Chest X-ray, PA view. Patient: 42 years old, sex M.
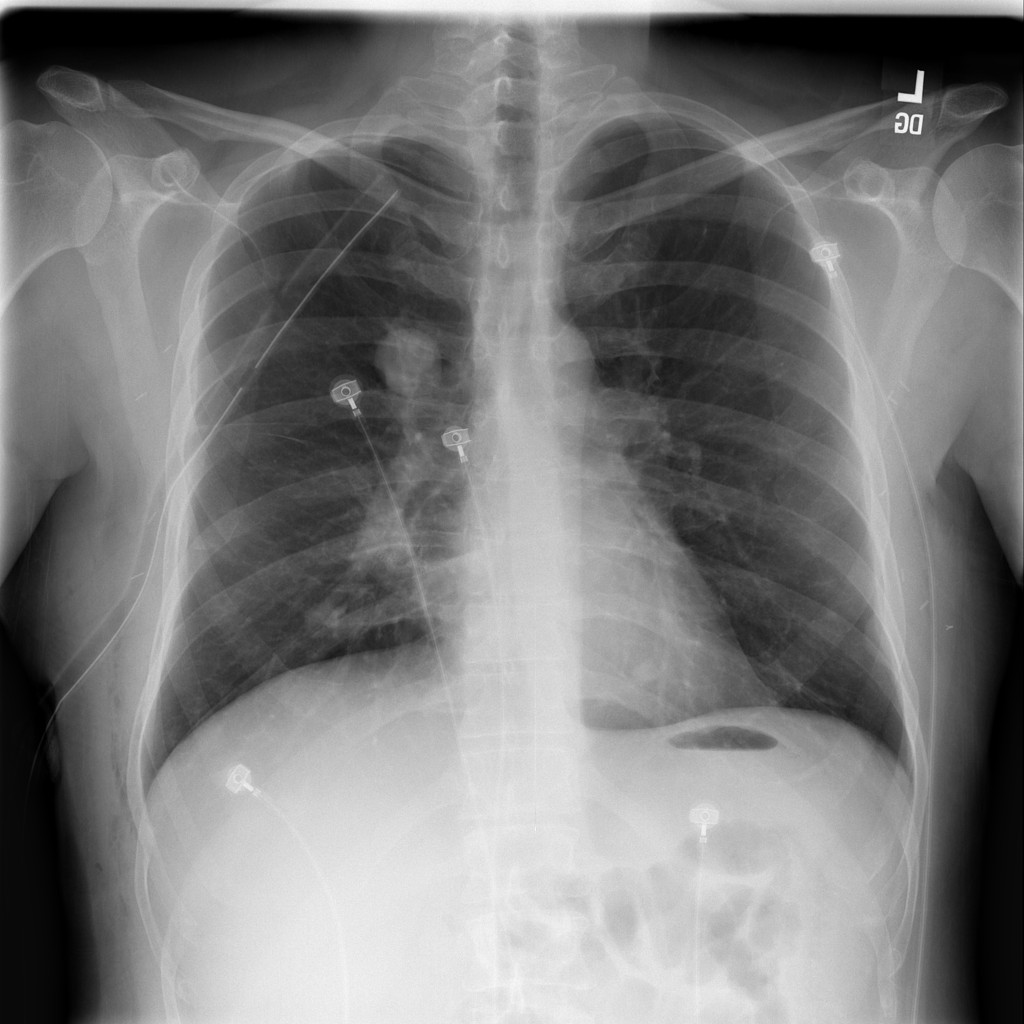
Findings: Emphysema, Nodule